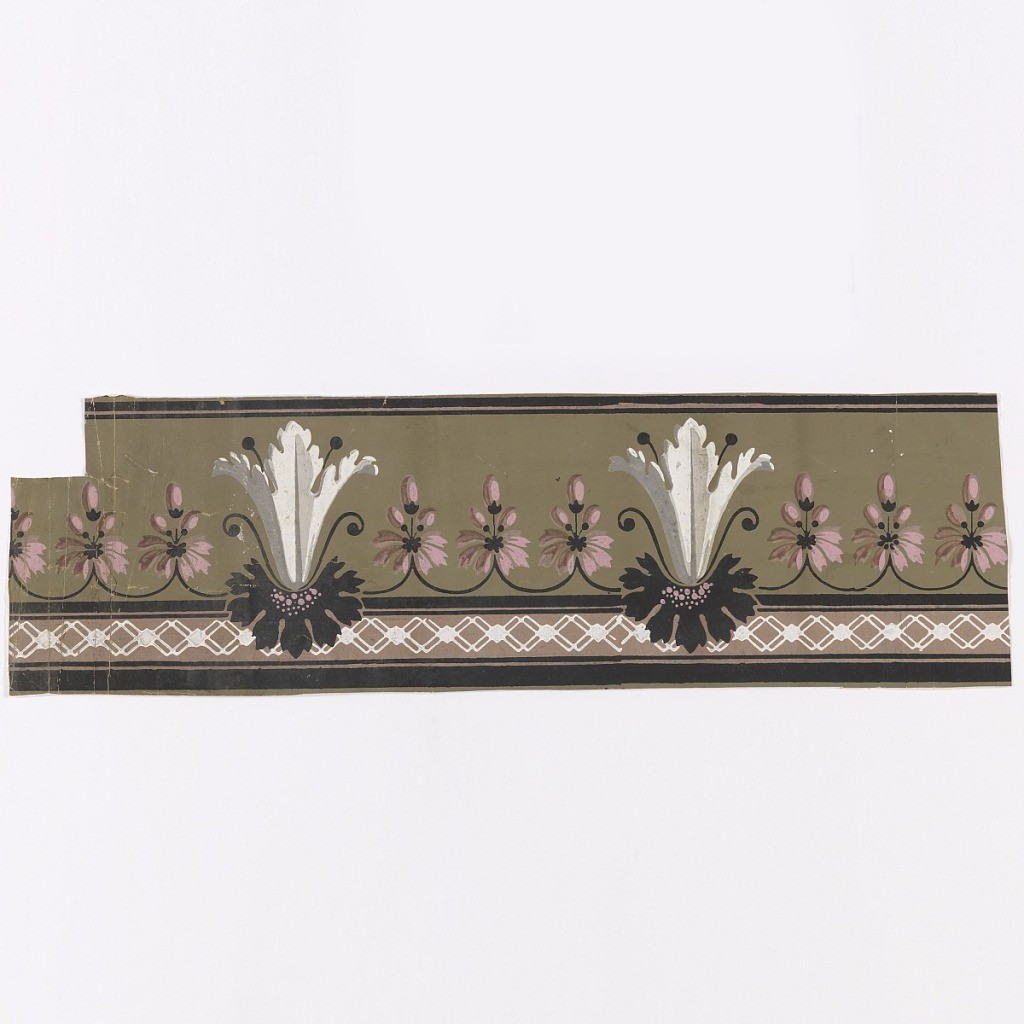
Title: Border
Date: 1800–1820
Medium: Block-printed on handmade paper
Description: Olive drab ground. Rigidly regular row of three small pink bud clusters alternating with large stylized tubrous white and gray flower with black stamen on "collar" of black leaves. Flowers linked by scalloped line. Narrow black and pink lines edging top, wider black bands at bottom enclosing band of light brown with continuous white diamond pattern.